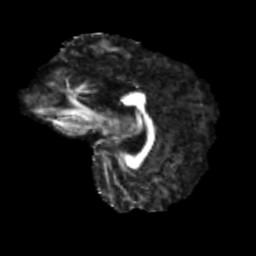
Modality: FA
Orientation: sagittal
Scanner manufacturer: siemens
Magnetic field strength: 3 T
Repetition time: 4 s
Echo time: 0.0594 s